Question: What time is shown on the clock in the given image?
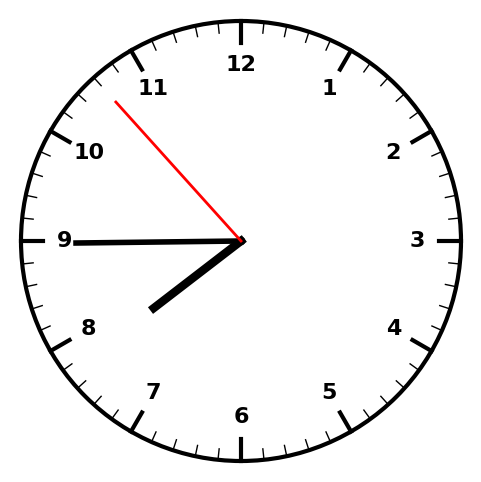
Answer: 07:44:53